Question: I am facing below problem:-
Please have a look in the below image the thing what i want is:-

I want to drag default images from view 1 to view 2 and images have to be always thr in view1 so its not like touch moved to draging images .
i tried a lot things in that but i succeed in draging image from one view to another but in view2 i am not able to get touch points so its just adding thr as frame
But i cnt able to touch tht image across view2 and even in view2
i want to do other functionality like zooming and others but first want to get touch points in view2.
I am giving description image about this problem.
The edited question is:-
i have done this simple demo in this i am transferring one view to another view and after getting view2 points its been in its limit boundaries.
but how can i get the default things remain in their.
i will modify this code i will add images in this view. but its just shows my thinking here so guide me here.
'''
- (void)touchesMoved:(NSSet *)touches withEvent:(UIEvent *)event{
UITouch *touch = [touches anyObject];
if ([touch view] == view3) {
CGPoint location = [touch locationInView:self.view];
view3.center = location;
return;
}
}
- (void)touchesEnded:(NSSet *)touches withEvent:(UIEvent *)event
{
int tmpValue = 0;
[UIView beginAnimations:nil context:NULL];
[UIView setAnimationDuration:0.5];
{
onceDone = TRUE;
if(onceDone == TRUE)
{
UITouch *touch = [touches anyObject];
CGPoint pt = [touch locationInView:self.view];
NSLog(@"X = %f y=%f",pt.x,pt.y);
view3.center = pt;
if(view3.frame.origin.x < view2.frame.origin.x )
//view3.frame.origin.x < view2.frame.origin.x)
[view3 setFrame:CGRectMake(159,view3.frame.origin.y, view3.frame.size.width, view3.frame.size.height)];
}
}
[UIView commitAnimations];
}
'''
Please help me.
it is urgent.
Thanks in advance
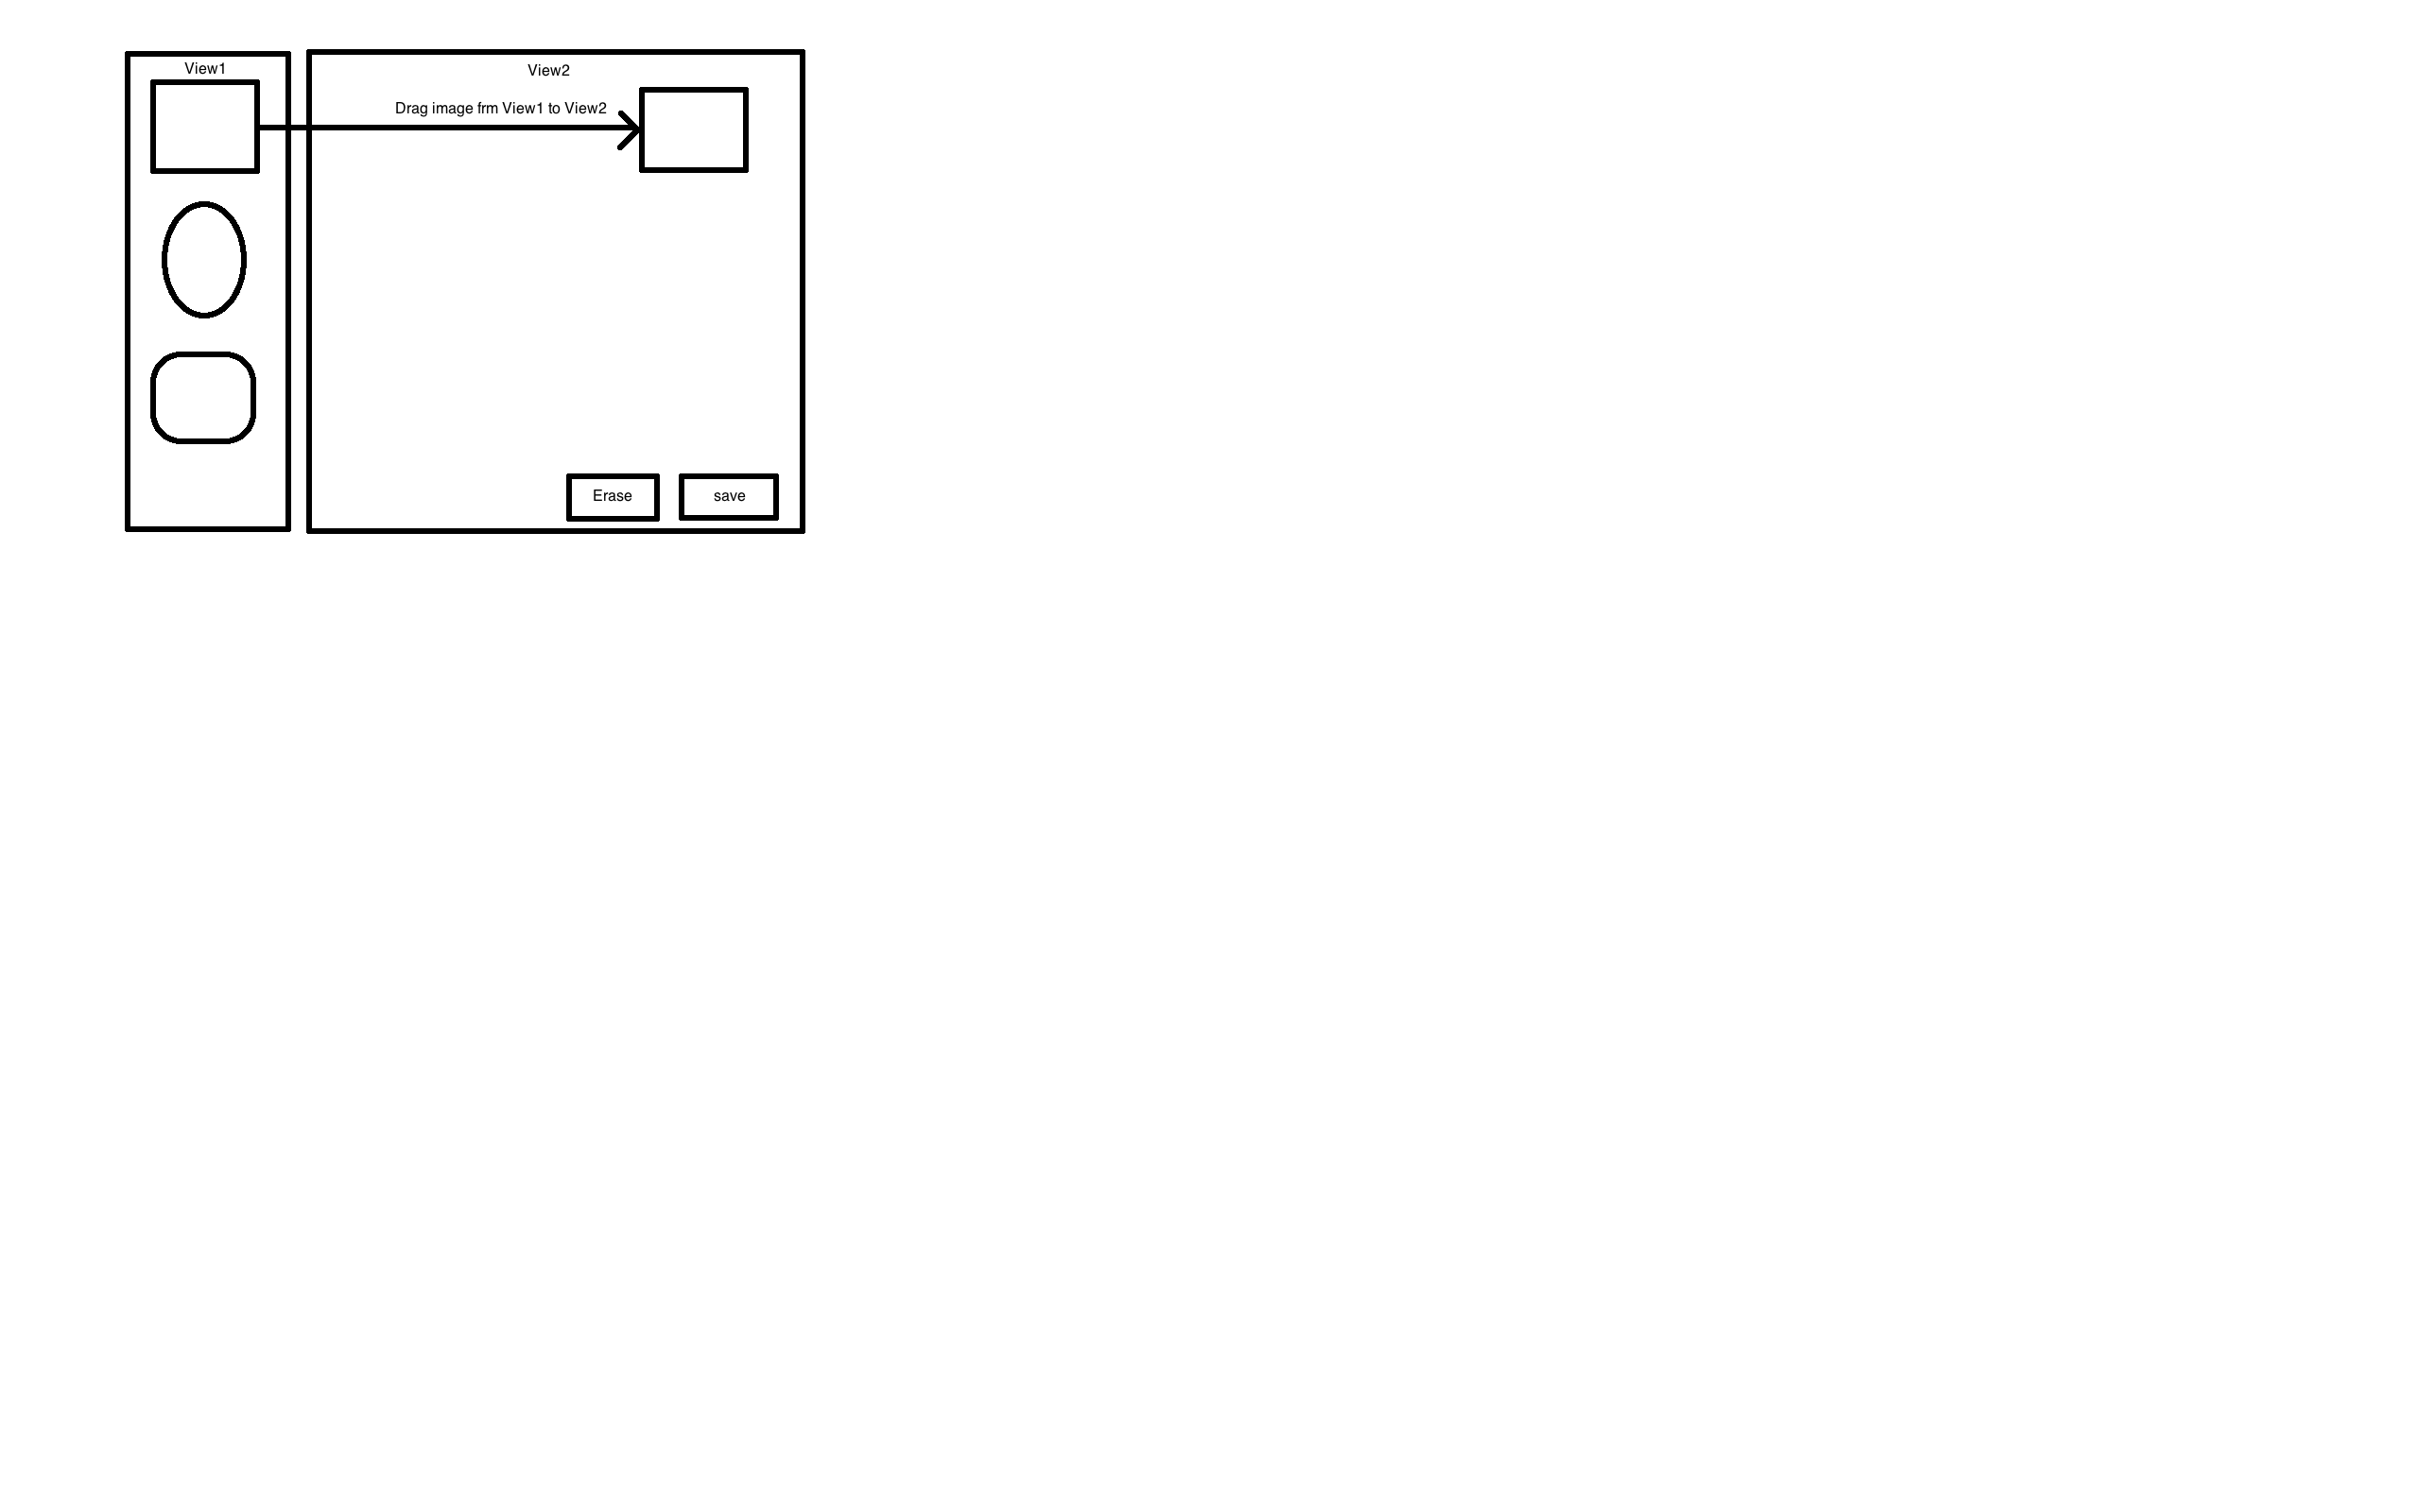
Answer: We have been working in a similar issue, and we have made up with this solution:
1. We have an UIPanGestureRecognizer added to each button.
2. When we detect the pan gesture begin, we create the object we want to drag (in this case, it could be a copy of your image). You should have to set a rect equals to the button, or if you create the object in a different view, you should have to convert the object coordinates so the object seems in the same position as the button, but inside his view.
3. After that we move the last created object, instead of move the button.
And that is, the trick here is the UIPanGestureRecognizer works until you untouch the screen, but it is triggered while you move your finger for all the screen, not only inside the button!
I hope this works for you.